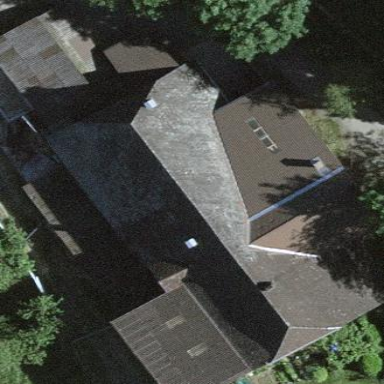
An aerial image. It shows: Farm building.